Question: I got User model generated by ET 4.1 - I made DB first:
'''
public partial class User
{
public User()
{
this.Photos = new HashSet<Photo>();
this.Posts = new HashSet<Post>();
this.My_requests = new HashSet<User>();
this.Requests = new HashSet<User>();
this.FriendLeft = new HashSet<User>();
this.FriendRight = new HashSet<User>();
}
public int Id { get; set; }
public string Name { get; set; }
public string Surname { get; set; }
public string Email { get; set; }
public string Project { get; set; }
public string City { get; set; }
public string Street { get; set; }
public string House_number { get; set; }
public string Apartment_number { get; set; }
public string username { get; set; }
public string Zip_code { get; set; }
public virtual ICollection<Photo> Photos { get; set; }
public virtual ICollection<Post> Posts { get; set; }
public virtual ICollection<User> My_requests { get; set; }
public virtual ICollection<User> Requests { get; set; }
public virtual ICollection<User> FriendLeft { get; set; }
public virtual ICollection<User> FriendRight { get; set; }
}
'''
Every 'User' can invite other 'User' to become his friend. So when someone invite you, he appear in 'Request', when you invite someone he appear in 'My_requests'. That data is strored in 'Friend_requests' table wchich look like:
ProposerId(col1) RecipientId(col2)
and both columns are in relationship with User table by UserId - it's many to many.
My problem is to delete row from 'Friend_request', because EF doesn't give me context for that table, instead it generated model shown before...
I tried something like that:
'''
User User2 = GetUserInfo(UserId2);
context.Users.Where(u => u.Id.Equals(UserId1)).SingleOrDefault().Requests.Remove(User2);
context.SaveChanges();
'''
But thats of course wrong, it gave me an error:
> "Can't update EntitySet "Friends_Request", because it has element DefiningQuery, and in element there is no element , wchich can handle this operation."
And my questions are:
How I can delete and how to add rows to table 'Friend_Requests'?
Table relations:

And in model generated by ET it's:
My_requests -> when User is Proposer
Requests -> when User is Recipient
Still the problem is how to add new "Friend requests" and how to delete them?
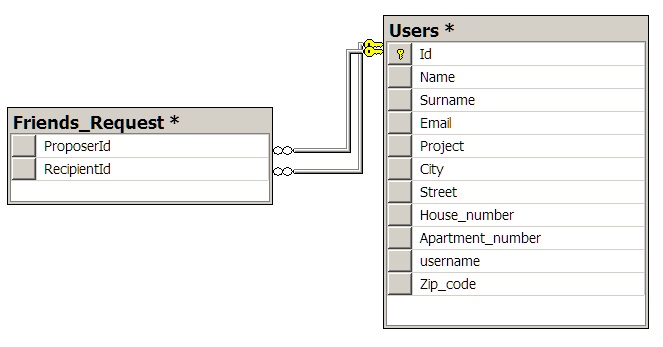
Answer: Of course Slauma as a experienced EF user, was right from the beginning. Without keys on Friends table it won't work. Add/remove elements now works normally as i write before. Just use like normal List. Learn on your own mistakes :)